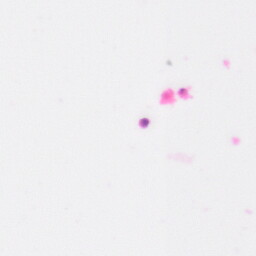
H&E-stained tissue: Colon